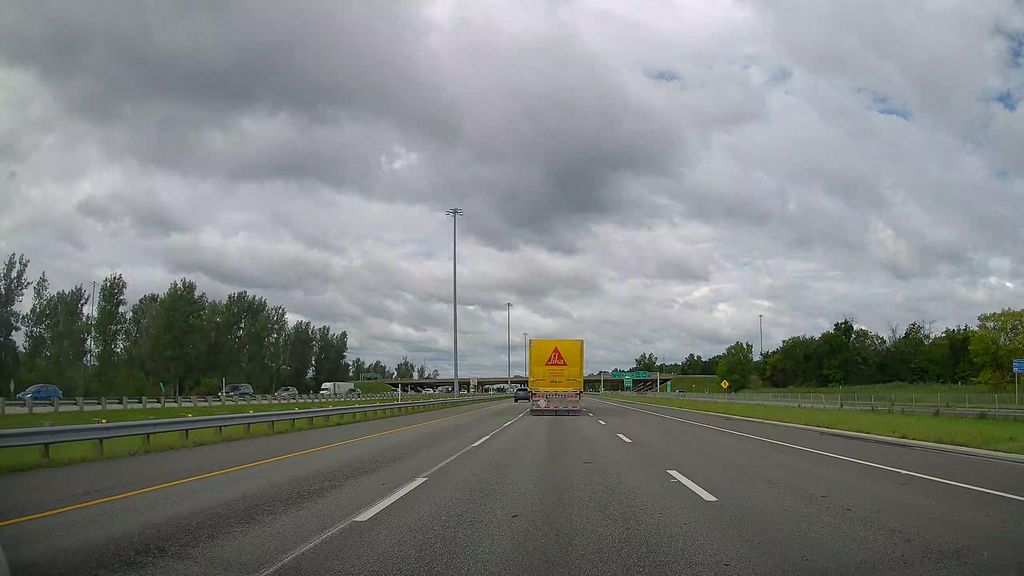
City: montreal